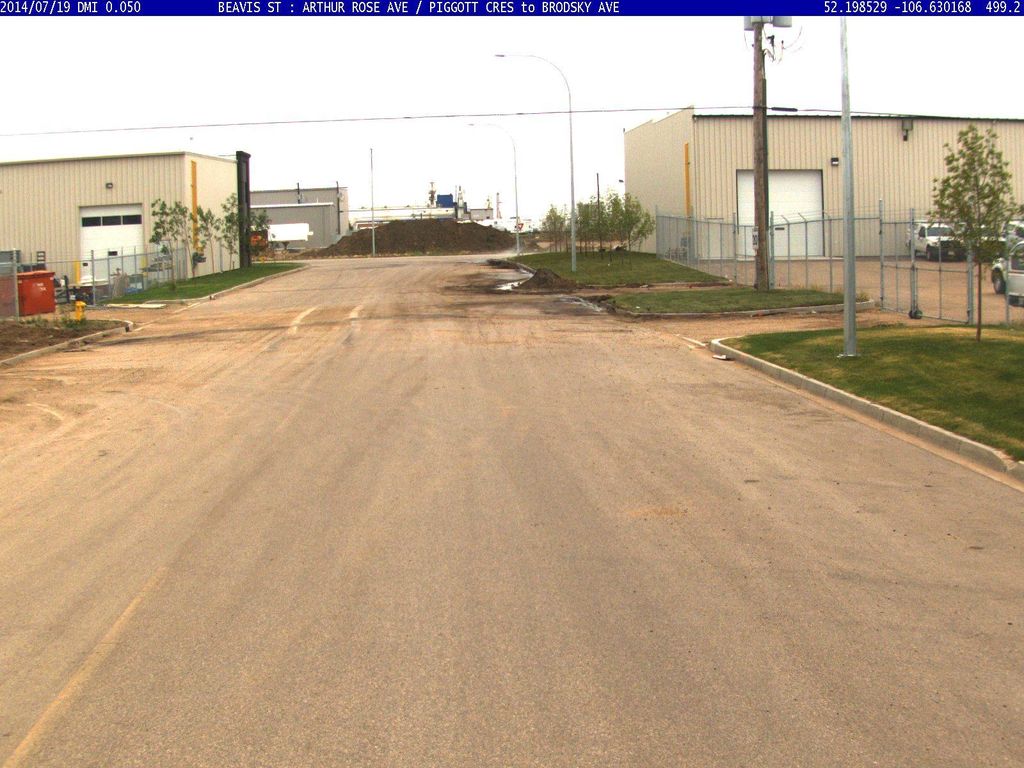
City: saskatoon